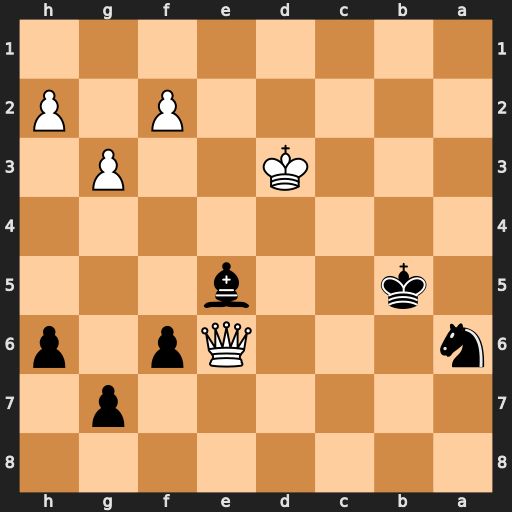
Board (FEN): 8/6p1/n3Qp1p/1k2b3/8/3K2P1/5P1P/8
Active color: b
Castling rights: -
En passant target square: -
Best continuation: Nc5+ Kc2 Nxe6